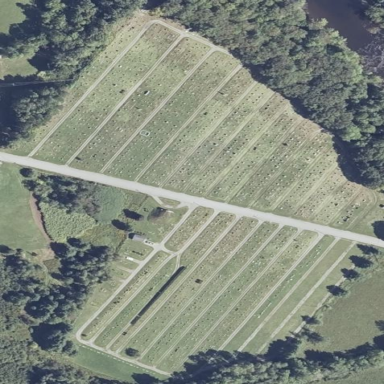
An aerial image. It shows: Cemetery.